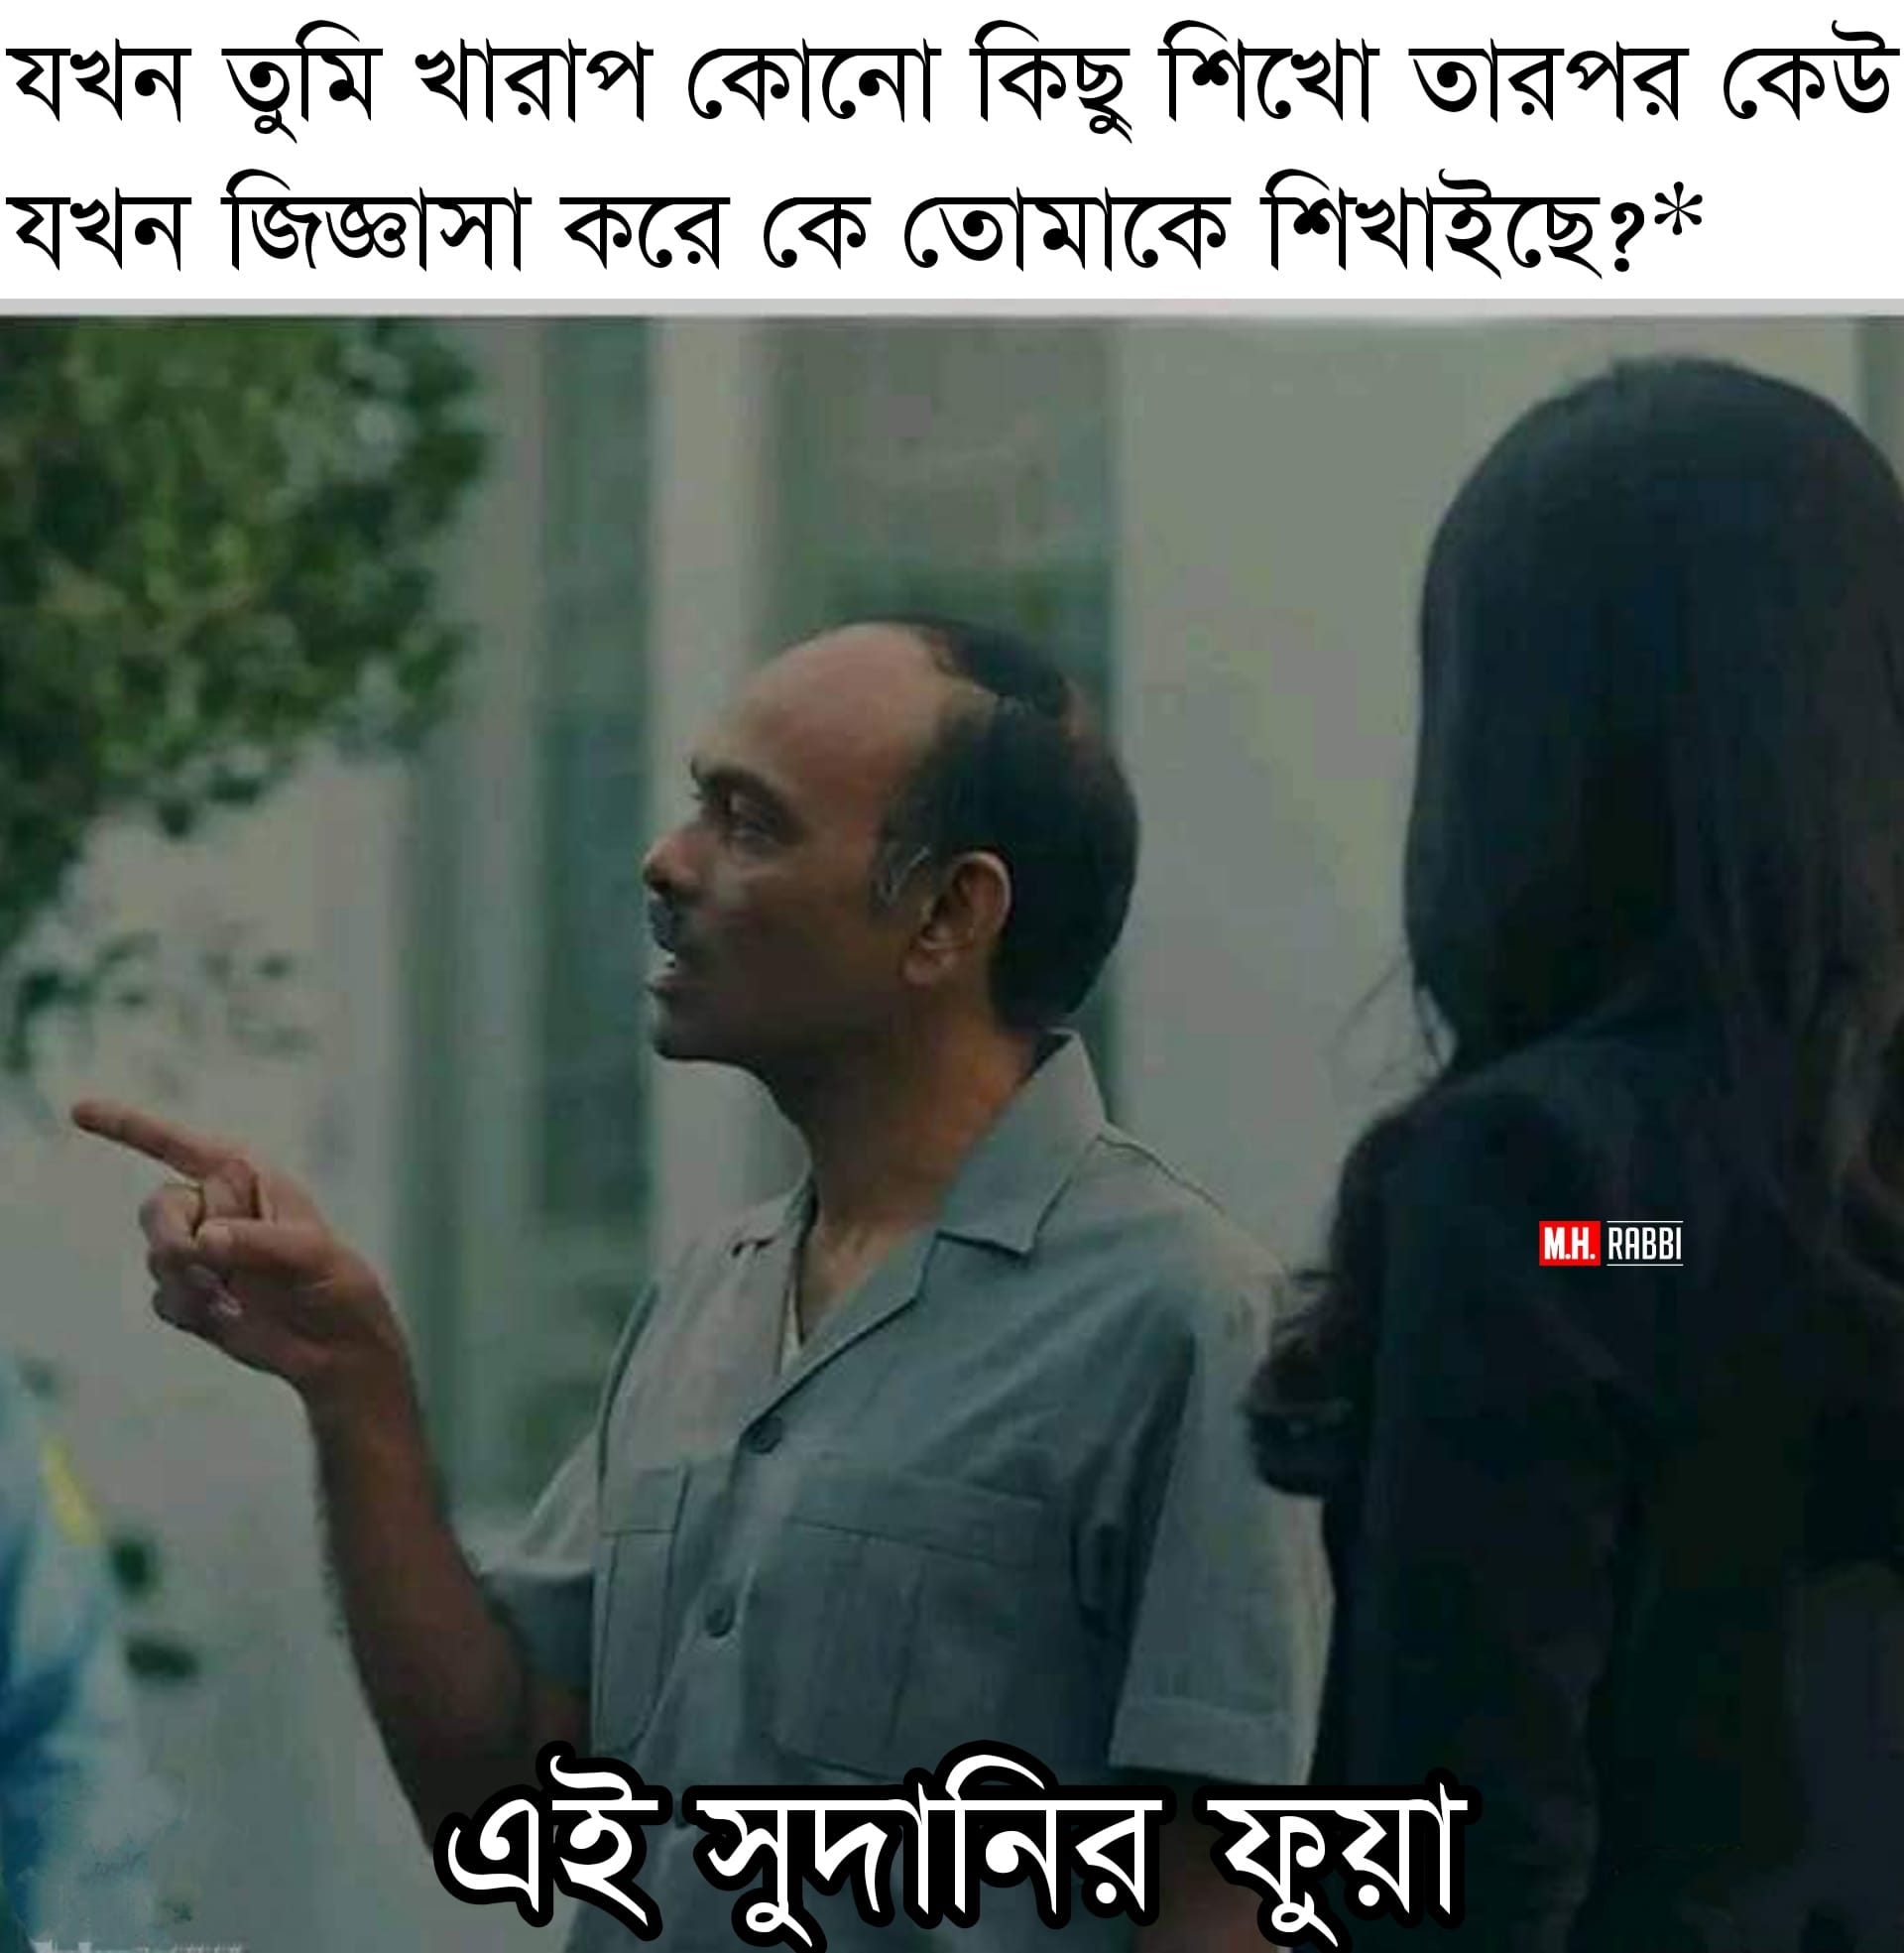
Caption: যখন তুমি খারাপ কোনো কিছু শিখো তারপর কেউ যখন জিজ্ঞাসা করে কে তোমাকে শিখাইছে ?*    এই সুদানির ফুয়া
Label: non-hate